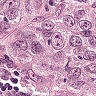
Metastatic tissue present: yes